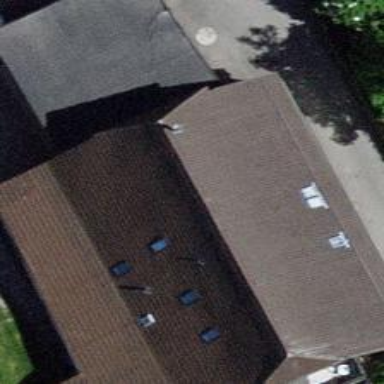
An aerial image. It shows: Farm building.